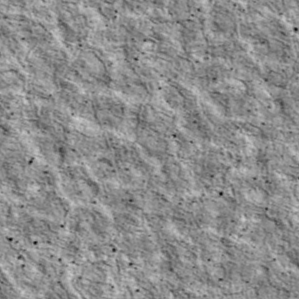
Label: non_frost